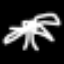
Label: palm tree